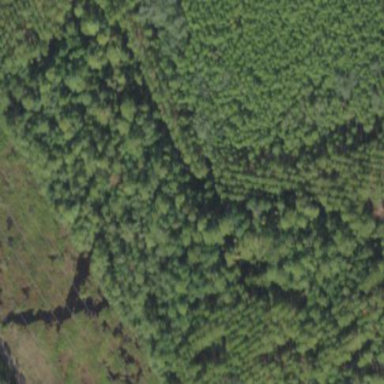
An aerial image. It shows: Woodland with needle-leaved trees.